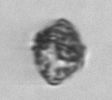
Label: Kryptoperidinium_triquetrum